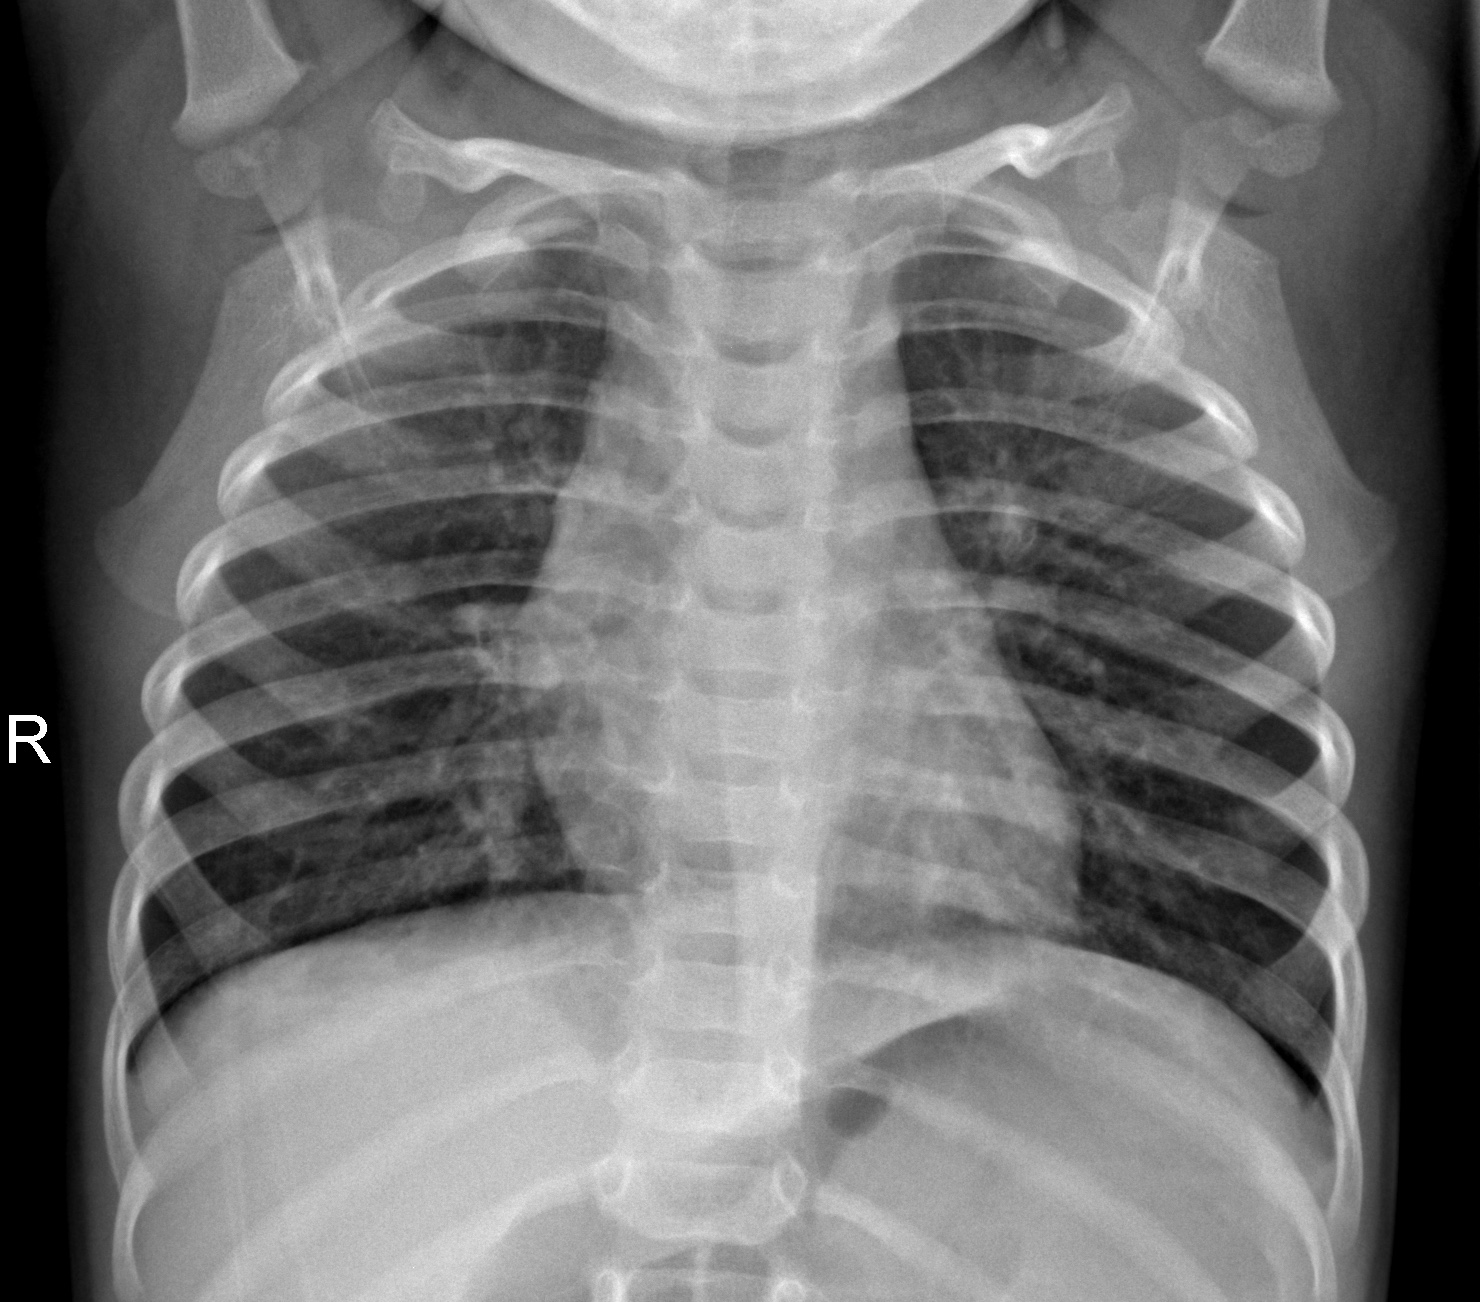
Diagnosis: NORMAL